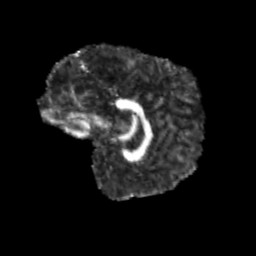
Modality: FA
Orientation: sagittal
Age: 11
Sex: male
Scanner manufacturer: siemens
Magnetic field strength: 3 T
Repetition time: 3.8 s
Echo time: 0.07 s